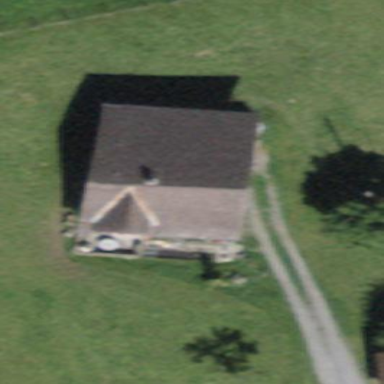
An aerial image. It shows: Farm building.